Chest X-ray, PA view. Patient: 66 years old, sex M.
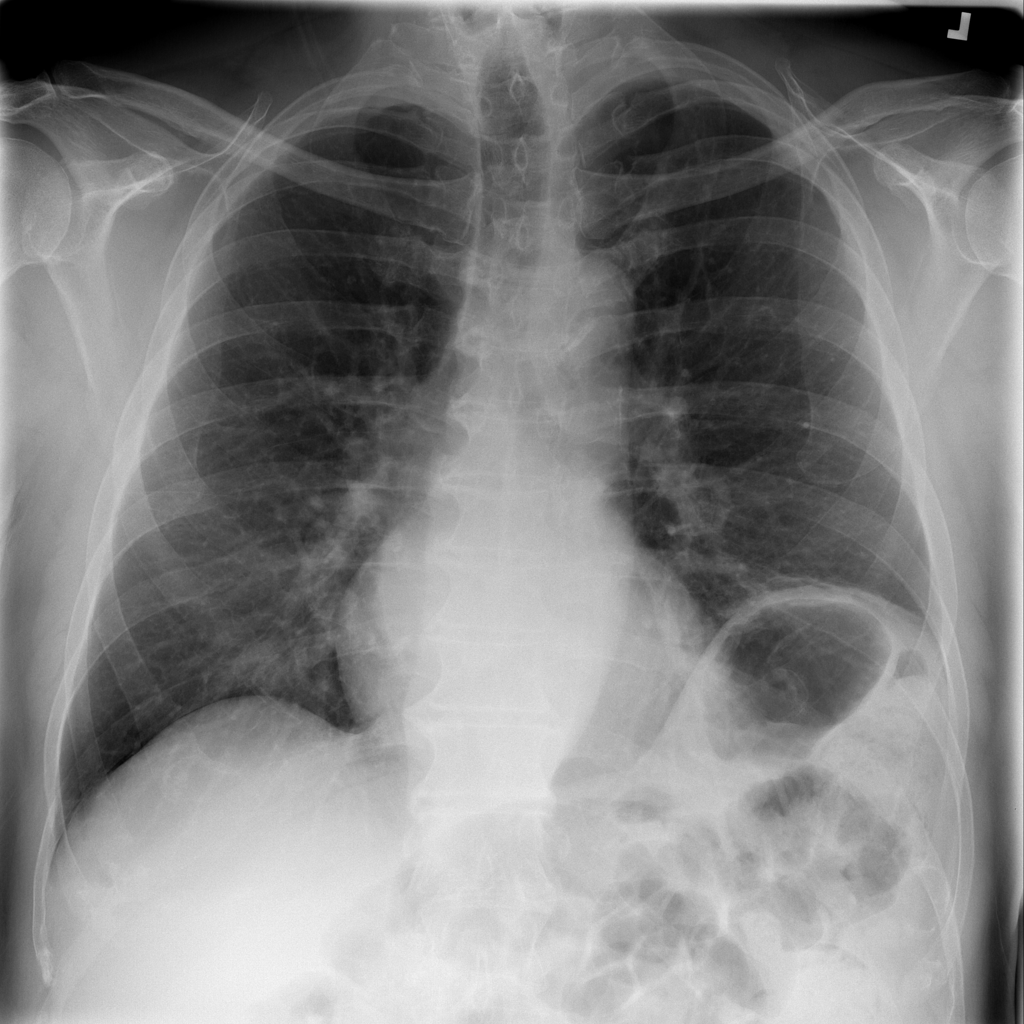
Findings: Atelectasis, Infiltration, Pleural_Thickening